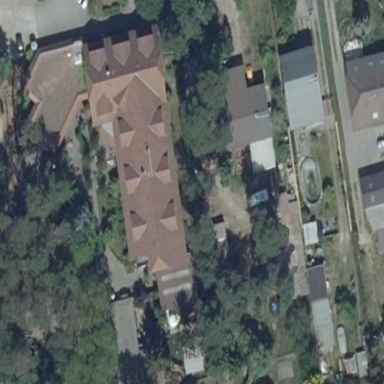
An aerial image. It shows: Hotel building.